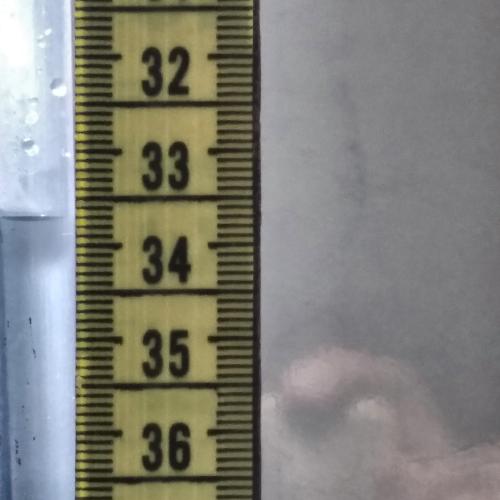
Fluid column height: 33.7 cm